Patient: sex F, age 48
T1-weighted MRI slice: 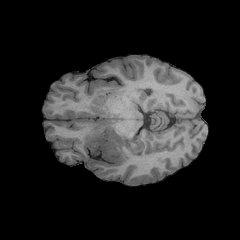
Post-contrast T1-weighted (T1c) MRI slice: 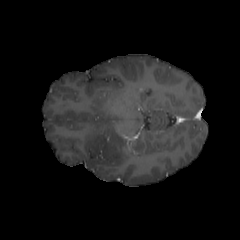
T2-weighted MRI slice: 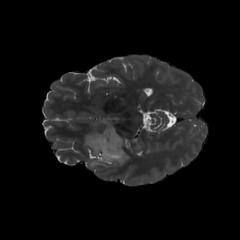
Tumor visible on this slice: yes
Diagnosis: Astrocytoma, IDH-mutant
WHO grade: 2